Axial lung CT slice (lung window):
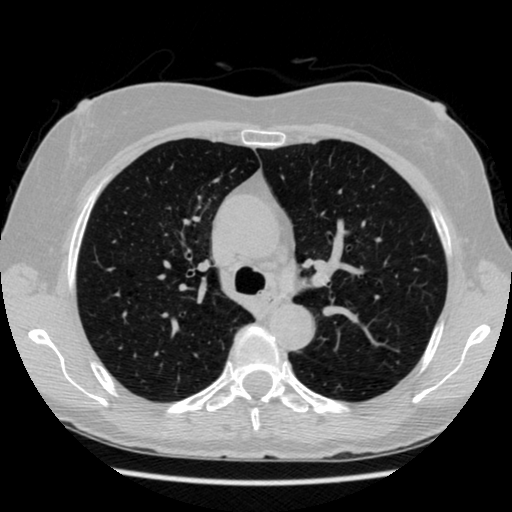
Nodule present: no